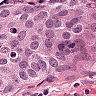
Metastatic tissue present: yes